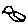
Label: bird